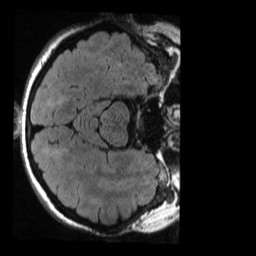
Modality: T1w
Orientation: axial
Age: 21
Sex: female